Current action and preconditions to check: trajectory_clear

Your task: For each precondition in the list above, predict whether it will hold at this action.

Consider the current scene as observed from the mobile robot's camera, and analyze the predicted future states of all dynamic agents (e.g., people, animals, vehicles, or any moving entities) within the NEXT SECOND.

IMPORTANT: Only answer "very likely" if you are absolutely certain—based on strong, clear evidence—that a dynamic agent will violate the precondition in the predicted future state. Do NOT answer "very likely" for unlikely, ambiguous, or low-probability risks.

Ask yourself for each precondition: Is there a high probability, with clear and convincing evidence, that the predicted future states of any dynamic agent will interfere with the predicted future state of the currently executing action within the NEXT SECOND, causing that precondition to fail?

Assess the risk level based on these predictions. Use "likely" or "very likely" if motions create a clear risk of interference.

Use "neutral" or "improbable" if agents are nearby but their predicted paths are clearly diverging or non-conflicting.

Failure Risk Categories: "very improbable", "improbable", "neutral", "likely", "very likely"

Answer Format: Output ONLY the probability_of_failure value from these categories: "very improbable", "improbable", "neutral", "likely", "very likely"

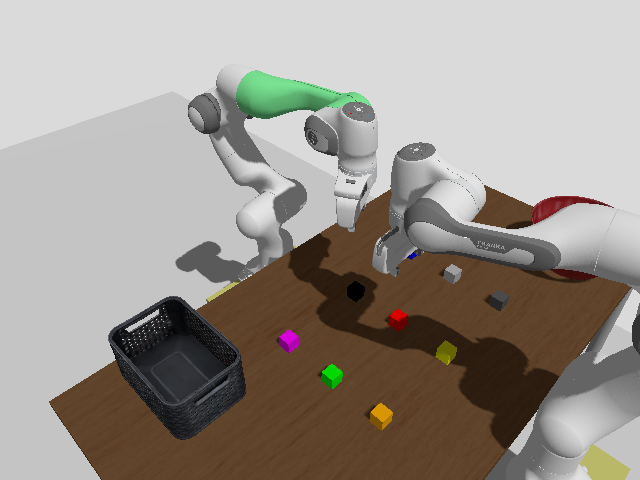

Answer: likely